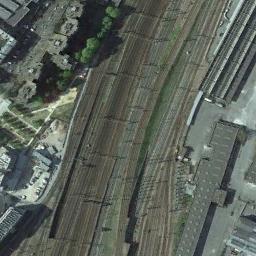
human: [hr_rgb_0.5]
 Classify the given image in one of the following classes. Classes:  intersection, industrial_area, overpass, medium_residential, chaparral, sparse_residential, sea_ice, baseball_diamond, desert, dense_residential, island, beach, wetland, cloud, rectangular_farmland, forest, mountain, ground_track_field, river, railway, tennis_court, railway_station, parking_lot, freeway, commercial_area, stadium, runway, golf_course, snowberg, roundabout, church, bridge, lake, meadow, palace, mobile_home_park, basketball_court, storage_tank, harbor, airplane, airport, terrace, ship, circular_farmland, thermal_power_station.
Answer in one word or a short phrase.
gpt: railway